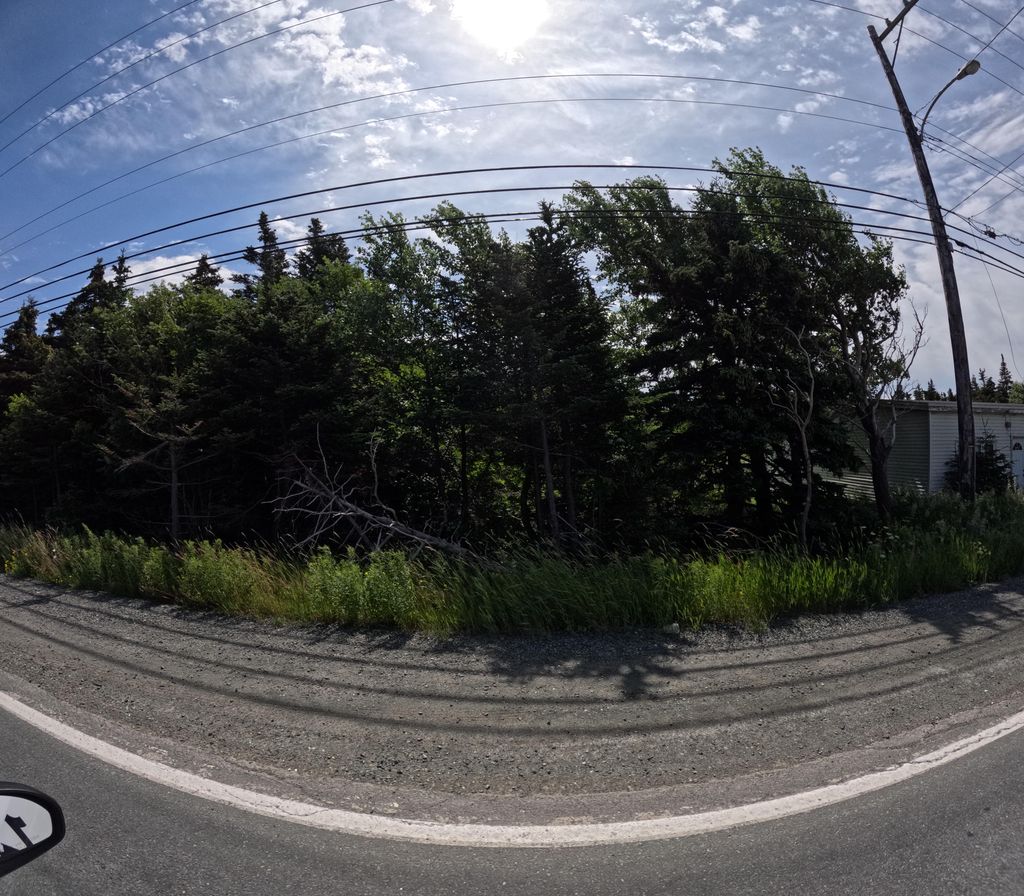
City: st_johns